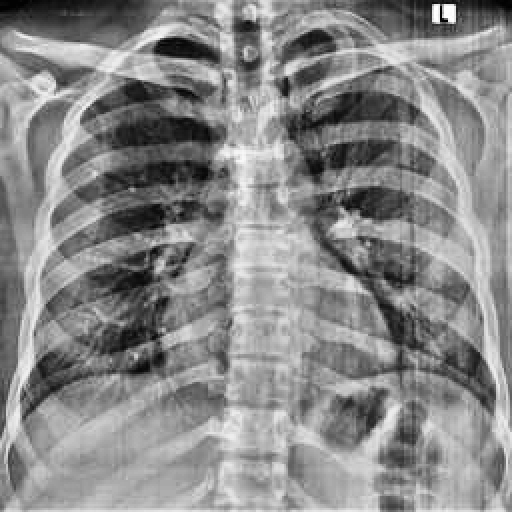
Finding: NORMAL